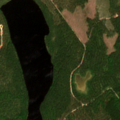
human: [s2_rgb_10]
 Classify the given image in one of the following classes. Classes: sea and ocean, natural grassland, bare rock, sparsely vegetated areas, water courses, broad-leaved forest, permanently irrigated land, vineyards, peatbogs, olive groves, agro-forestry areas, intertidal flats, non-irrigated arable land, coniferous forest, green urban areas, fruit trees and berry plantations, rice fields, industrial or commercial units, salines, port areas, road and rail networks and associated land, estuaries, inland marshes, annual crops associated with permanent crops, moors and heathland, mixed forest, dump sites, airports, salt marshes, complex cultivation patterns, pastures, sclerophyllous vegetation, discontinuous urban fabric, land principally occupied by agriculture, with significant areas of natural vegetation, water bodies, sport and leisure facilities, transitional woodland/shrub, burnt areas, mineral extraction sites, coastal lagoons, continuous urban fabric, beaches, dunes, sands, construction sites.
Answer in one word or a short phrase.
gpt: coniferous forest, mixed forest, transitional woodland/shrub, water bodies